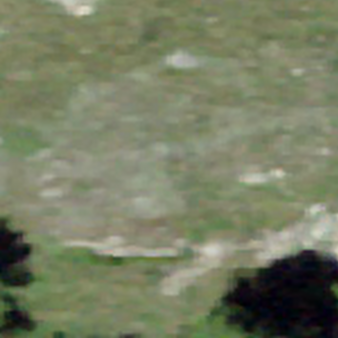
Label: other